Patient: sex M, age 45
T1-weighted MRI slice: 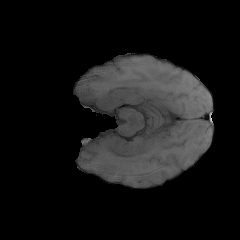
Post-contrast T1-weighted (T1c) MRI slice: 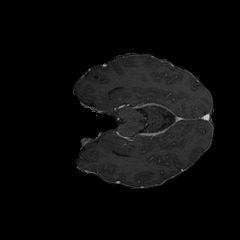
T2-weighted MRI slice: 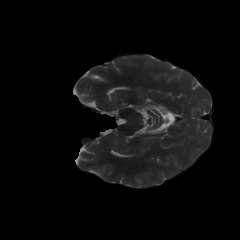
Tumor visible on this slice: no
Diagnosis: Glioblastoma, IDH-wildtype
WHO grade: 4